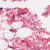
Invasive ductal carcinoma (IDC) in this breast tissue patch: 0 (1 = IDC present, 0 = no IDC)